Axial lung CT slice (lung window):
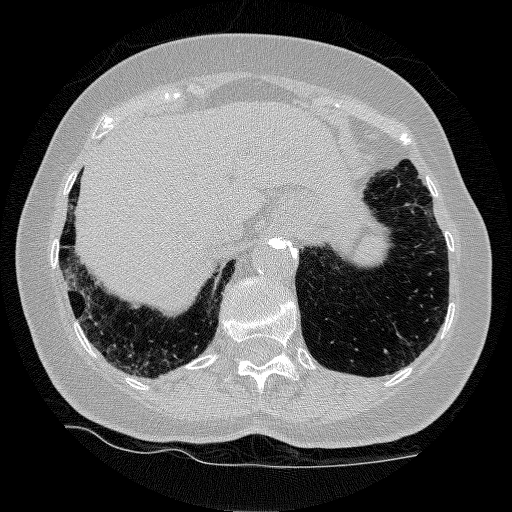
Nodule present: no